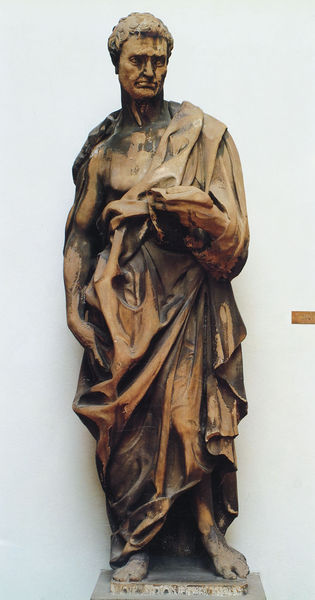
Titel: Der Prophet Jeremia
Künstler: Donatello
Institution: Florenz, Museo dell’Opera del Duomo
Schlagwörter: hand, mann, weiß, braun, mund, nase, schwarz, stirn, beige, arm, augen, falten, sockel, figur, haare, kinn, lippen, locken, statue, füße, plastik, foto, buch, barfuß, literatur, rom, flecken, brau, senator, statur, gewandt, romer, julius cesar